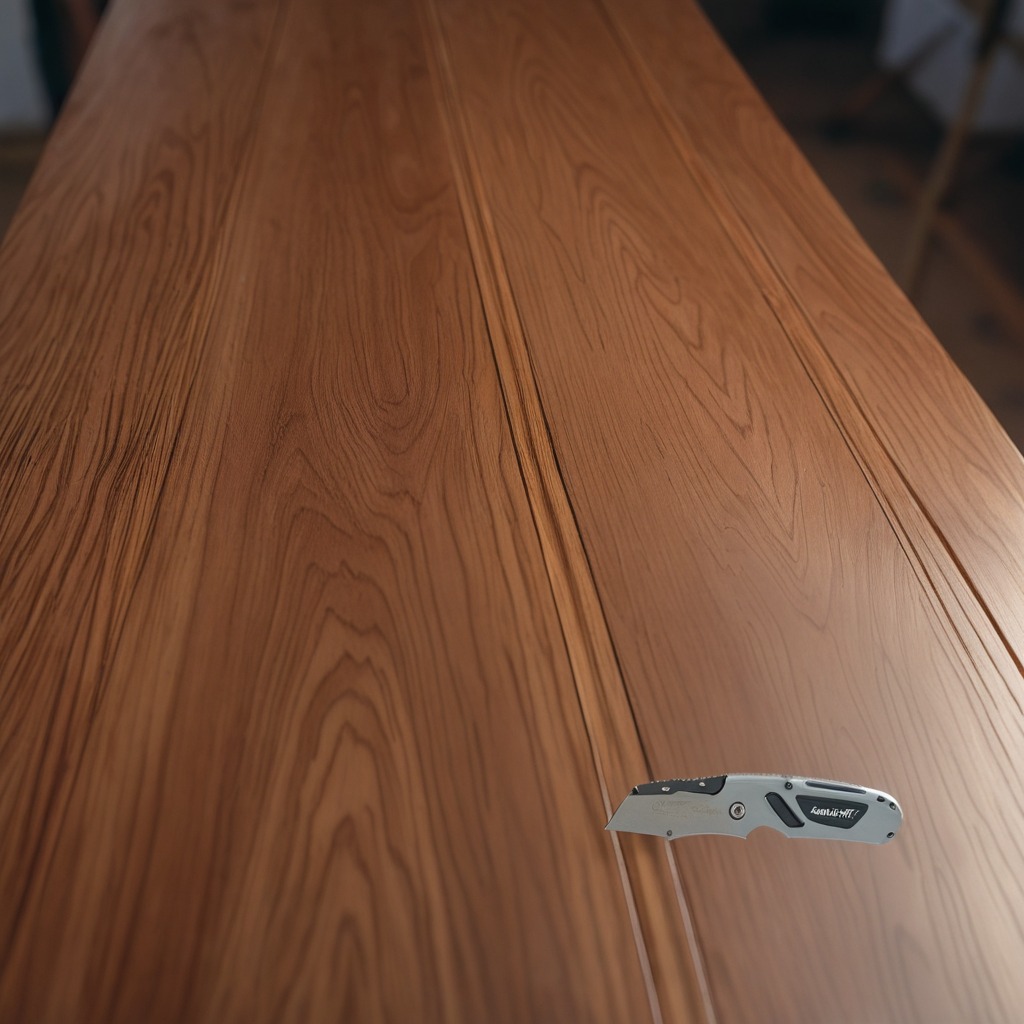
A utility knife is lying on the wooden table in a carpentry studio.